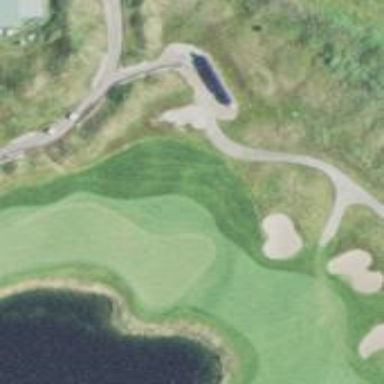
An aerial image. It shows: Golf hole.